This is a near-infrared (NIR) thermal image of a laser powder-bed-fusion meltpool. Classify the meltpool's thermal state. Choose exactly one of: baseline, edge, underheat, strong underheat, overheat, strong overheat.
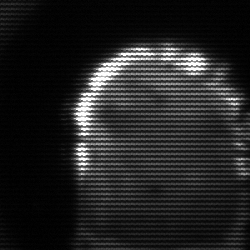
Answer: baseline